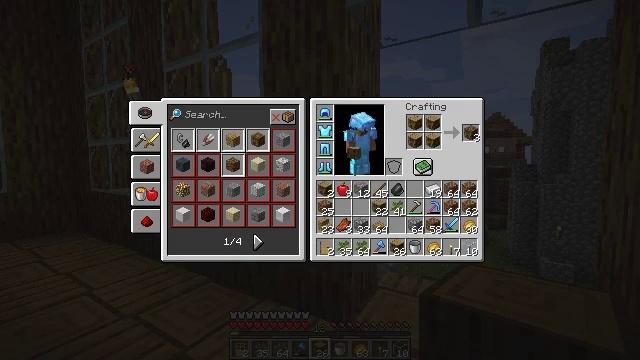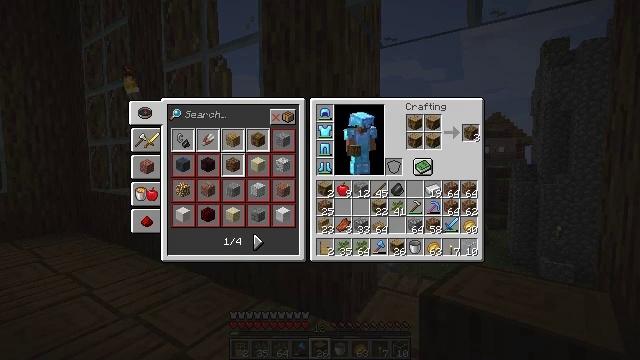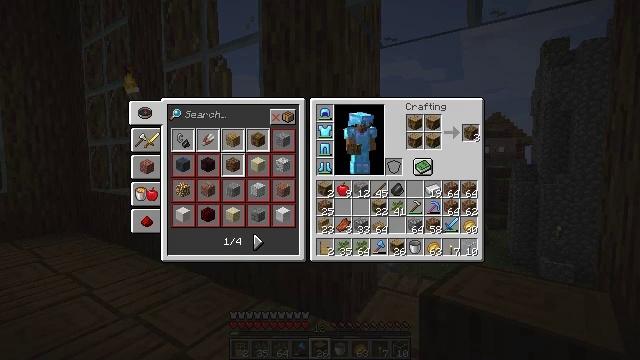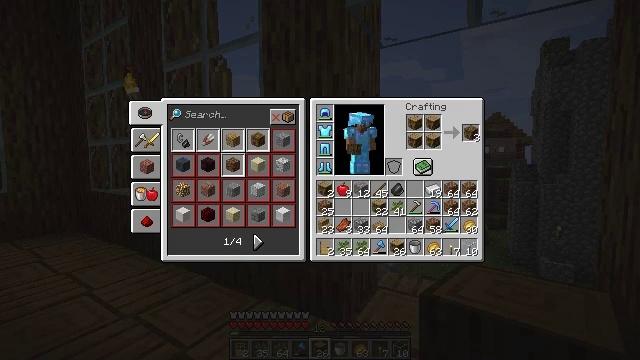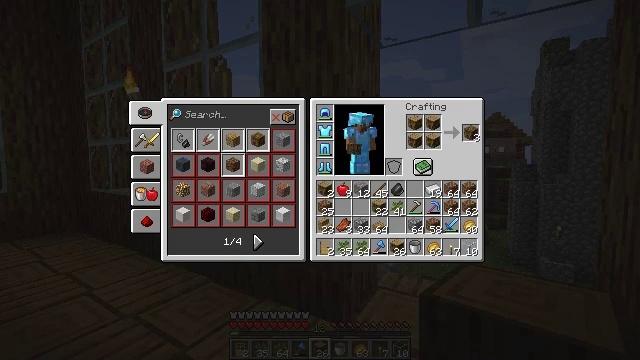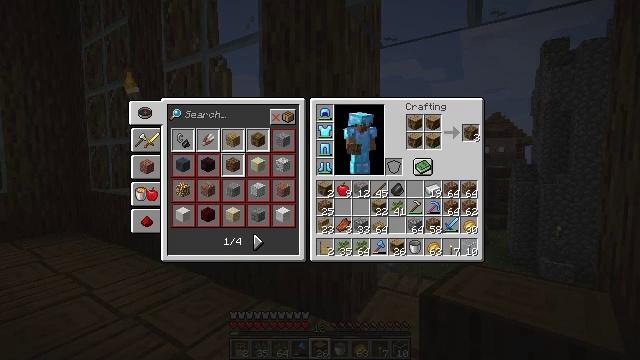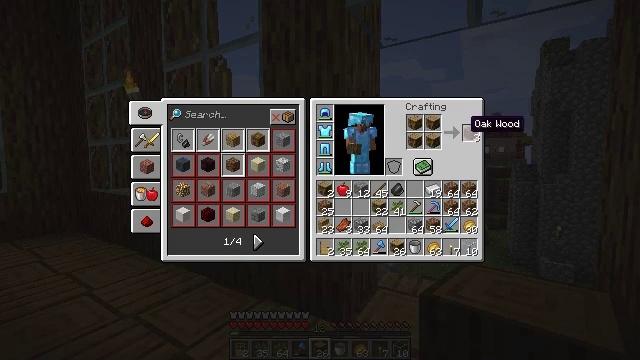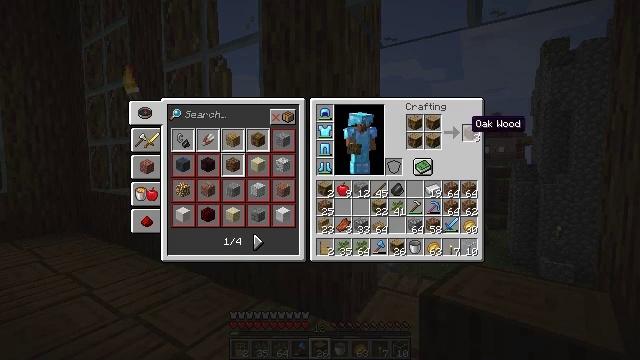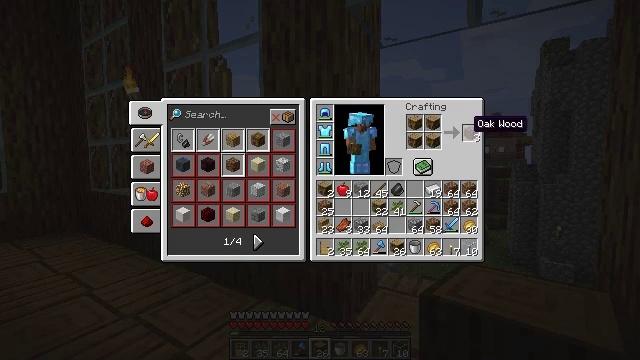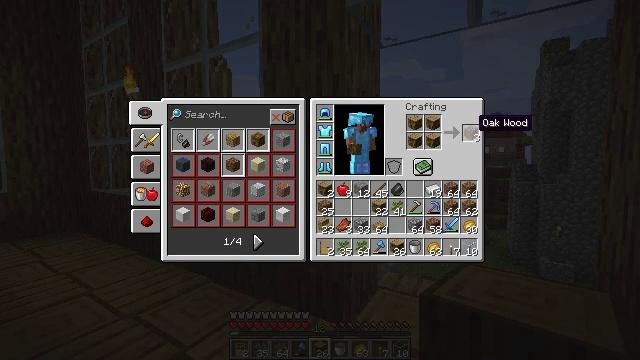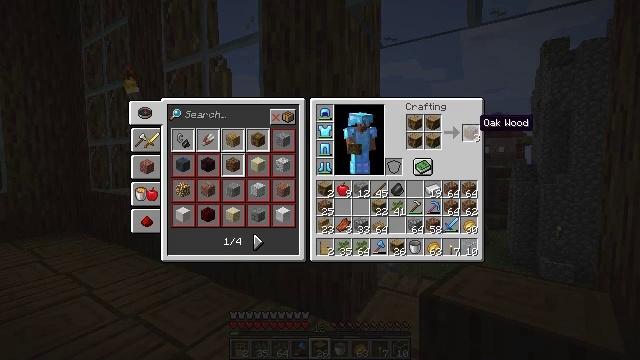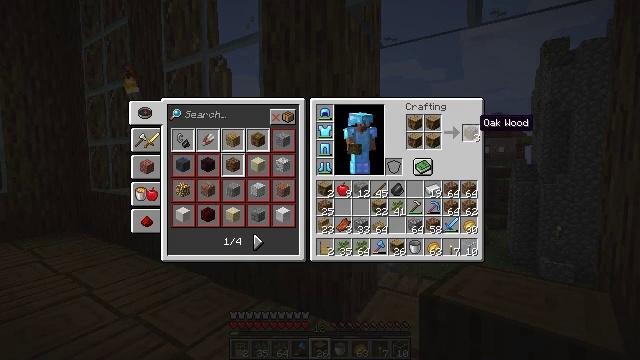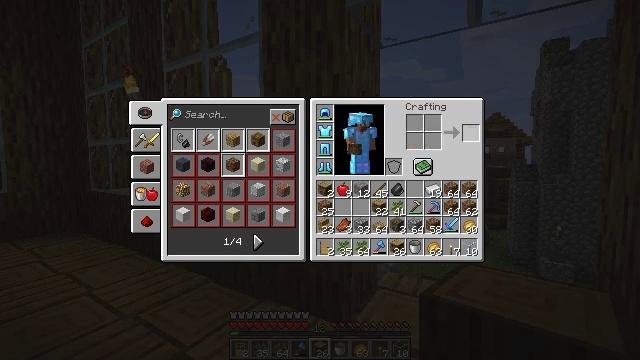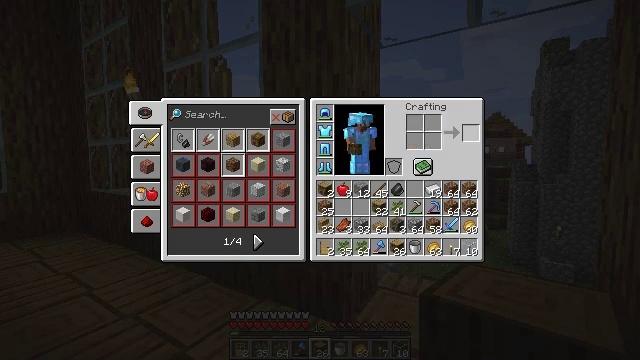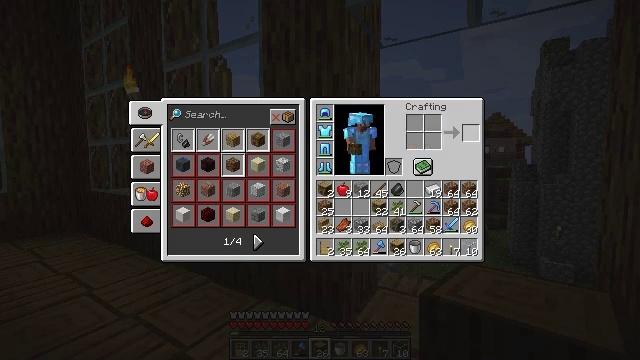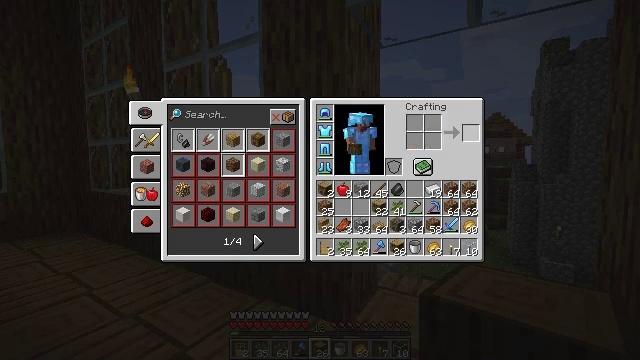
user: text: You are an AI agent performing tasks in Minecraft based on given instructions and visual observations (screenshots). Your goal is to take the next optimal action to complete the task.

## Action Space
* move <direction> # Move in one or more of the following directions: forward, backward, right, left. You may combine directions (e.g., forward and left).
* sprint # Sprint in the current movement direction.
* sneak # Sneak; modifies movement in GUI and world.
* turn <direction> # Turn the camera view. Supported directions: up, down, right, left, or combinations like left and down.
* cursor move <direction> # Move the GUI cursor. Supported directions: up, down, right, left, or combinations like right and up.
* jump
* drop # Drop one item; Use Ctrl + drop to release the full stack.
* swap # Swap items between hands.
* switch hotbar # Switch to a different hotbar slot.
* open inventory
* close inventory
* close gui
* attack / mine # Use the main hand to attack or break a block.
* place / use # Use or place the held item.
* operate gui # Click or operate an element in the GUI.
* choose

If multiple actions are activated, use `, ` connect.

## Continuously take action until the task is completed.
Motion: motion action
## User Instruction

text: Convert logs into oak wood.
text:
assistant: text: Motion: cursor move up
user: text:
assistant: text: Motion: sneak
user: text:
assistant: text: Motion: sneak
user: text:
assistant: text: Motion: sneak
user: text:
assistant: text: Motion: sneak
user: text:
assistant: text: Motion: sneak
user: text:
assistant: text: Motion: sneak
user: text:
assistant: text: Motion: sneak
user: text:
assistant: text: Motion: sneak
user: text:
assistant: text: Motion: sneak
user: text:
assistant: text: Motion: sneak
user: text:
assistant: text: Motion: sneak, operate gui
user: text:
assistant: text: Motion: sneak, operate gui
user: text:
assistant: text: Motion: sneak, operate gui
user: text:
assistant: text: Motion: sneak
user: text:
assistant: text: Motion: sneak
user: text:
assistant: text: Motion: sneak